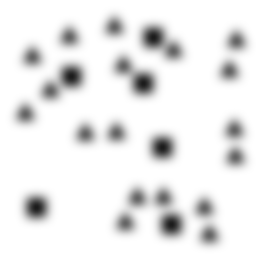
Squares: 6
Triangles: 18
Stars: 0
Total shapes: 24